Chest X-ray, PA view. Patient: 53 years old, sex F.
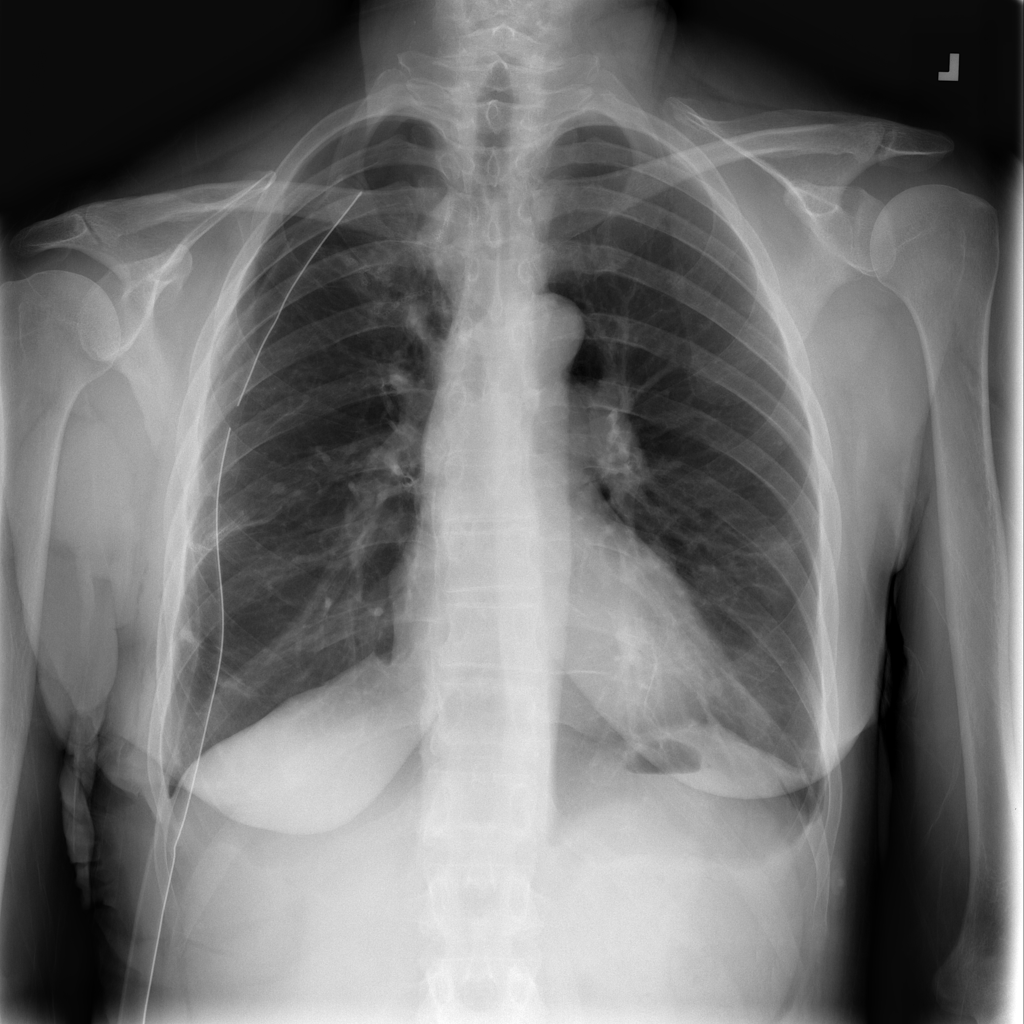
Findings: No Finding